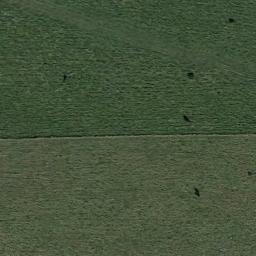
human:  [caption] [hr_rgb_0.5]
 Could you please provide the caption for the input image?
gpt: The meadow is full of green grass .

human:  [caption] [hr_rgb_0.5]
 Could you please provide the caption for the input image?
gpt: There are several trees on the grass .

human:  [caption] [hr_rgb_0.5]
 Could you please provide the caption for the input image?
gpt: The meadow is dense but uneven .

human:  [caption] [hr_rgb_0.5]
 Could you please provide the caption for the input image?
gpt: This meadow has different sparsity in different places .

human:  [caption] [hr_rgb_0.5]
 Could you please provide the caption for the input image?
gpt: A dense meadow with many green grass .